Question: I am writing a script to make configuration of a client automated. I want to be able to read a json file, and add a line in the existing json.
I have got as far as to read the json file - however I need some help with the editing of the json file
'''
var pathToJson = Path.Combine(@"C:" + DownloadConfigFilelocation);
var r = new StreamReader(pathToJson);
var myJson = r.ReadToEnd();
'''
I need to add the line
'''
"pageTitle": "Base Client",
'''
to the json file below

I need to add this under "name".
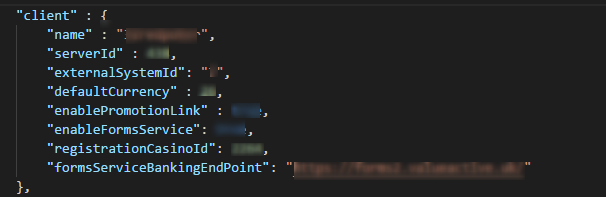
Answer: The simplest option is to treat it as JSON: add a property, not a line:
'''
// Load the content of the file as a string
string json = File.ReadAllText(pathToJson);
// Parse the JSON to a Newtonsoft.Json.Linq.JObject
JObject obj = JObject.Parse(json);
// Add the property
obj["pageTitle"] = "Base Client";
// Convert back to a JSON string
string newJson = obj.ToString();
// Save the string back to the file
File.WriteAllText(pathToJson, newJson);
'''
This requires the <URL>.